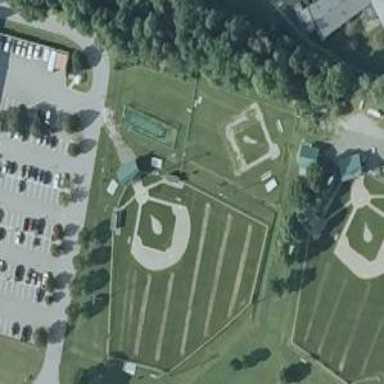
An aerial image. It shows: Baseball field.